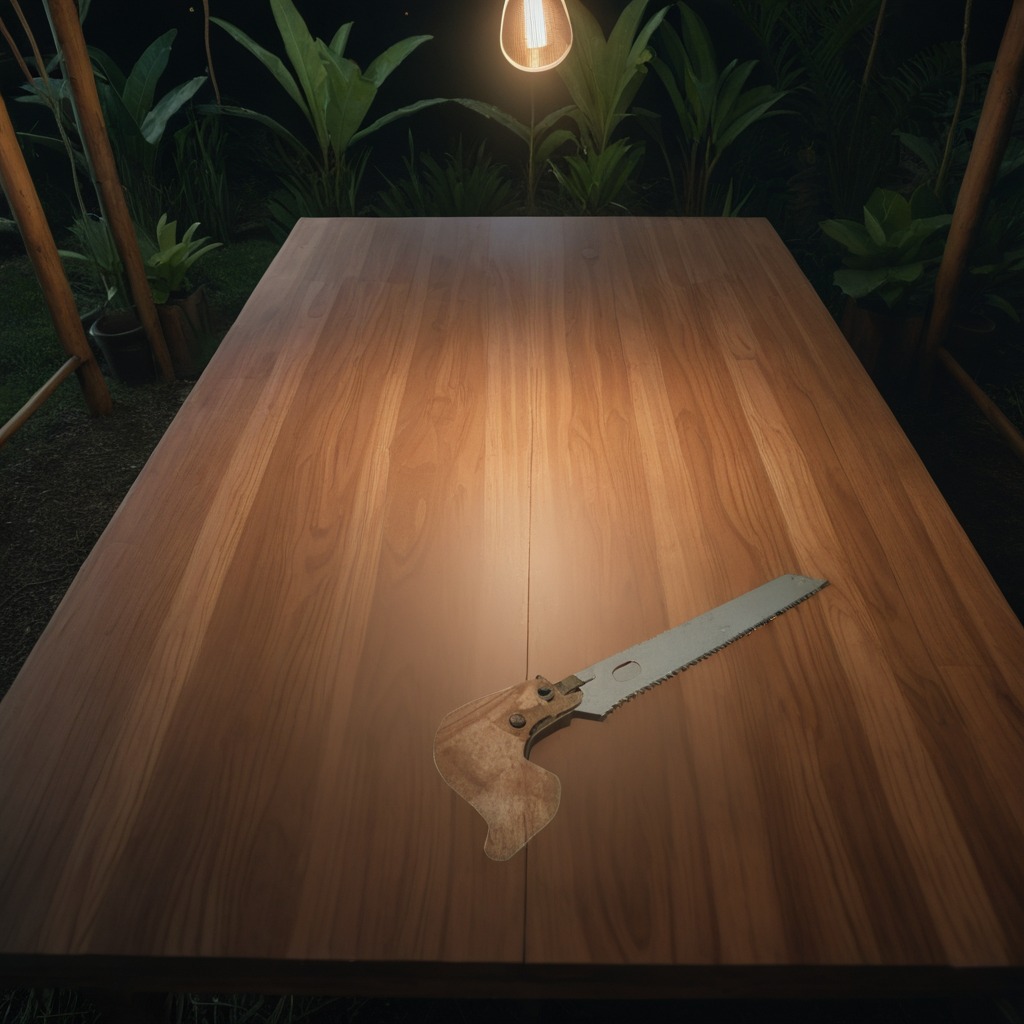
A metal saw is lying on a wooden table in a jungle field workshop tent at night.